Frequency: 99900
Velocity: 0,3100
Power: 14,7
Pulse duration: 0,0000001
Pass count: 1
Magnification: 10
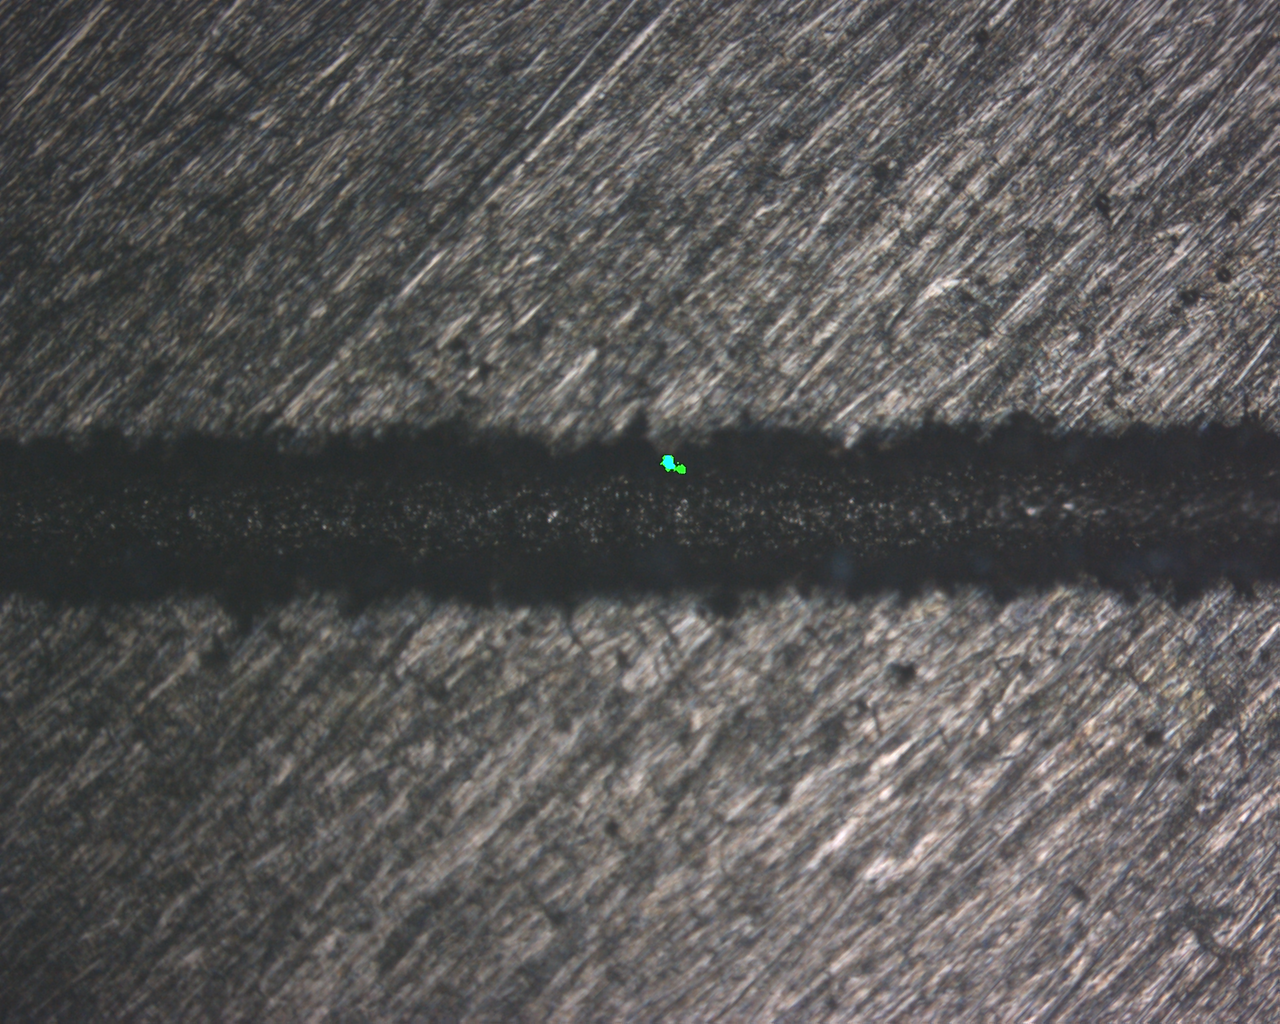
Measured width: 160.523
Other width: 53.598